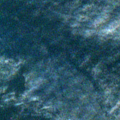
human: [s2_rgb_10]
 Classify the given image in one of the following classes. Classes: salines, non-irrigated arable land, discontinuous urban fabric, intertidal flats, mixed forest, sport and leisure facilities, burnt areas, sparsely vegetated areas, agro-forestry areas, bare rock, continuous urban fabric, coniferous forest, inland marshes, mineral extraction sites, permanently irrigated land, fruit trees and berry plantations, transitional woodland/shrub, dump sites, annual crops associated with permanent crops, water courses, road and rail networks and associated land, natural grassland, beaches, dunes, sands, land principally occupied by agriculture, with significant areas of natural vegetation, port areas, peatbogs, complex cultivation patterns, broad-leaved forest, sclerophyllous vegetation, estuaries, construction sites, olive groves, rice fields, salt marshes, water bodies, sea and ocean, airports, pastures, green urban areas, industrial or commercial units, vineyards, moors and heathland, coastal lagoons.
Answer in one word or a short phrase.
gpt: sea and ocean